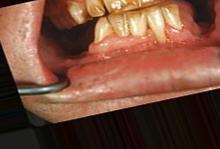
Condition: Tooth Discoloration